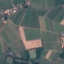
Land use / land cover class: PermanentCrop